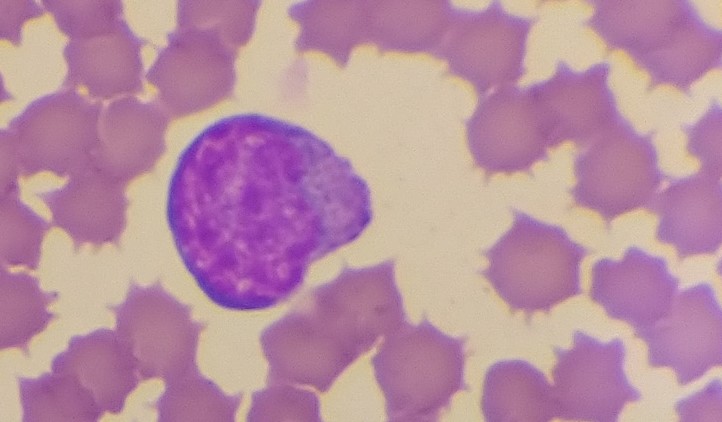
White blood cell type: Lymphocyte